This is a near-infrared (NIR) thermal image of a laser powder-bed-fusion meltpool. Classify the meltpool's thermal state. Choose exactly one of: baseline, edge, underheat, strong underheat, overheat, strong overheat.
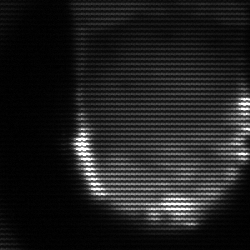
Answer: baseline